Question: I am looking to the following message:

---
## Why?
Because some of my users are experiencing bugs when clicking on "Deny" ... And for some reason mine will never popup. I probably allowed access for ever? There is no code to prevent this pop up message because my users receive it.
Is it possible to re-enable this message by Outlook's UI? I tried looking in Options and Advanced options but I haven't found anything related to security messages. I have Outlook 2007.
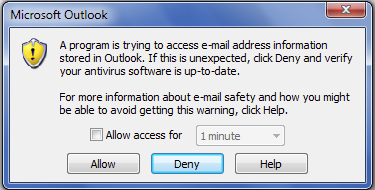
Answer: - - -

Then I just went into the "Programmatic Access" to set the options accordingly.

<URL>